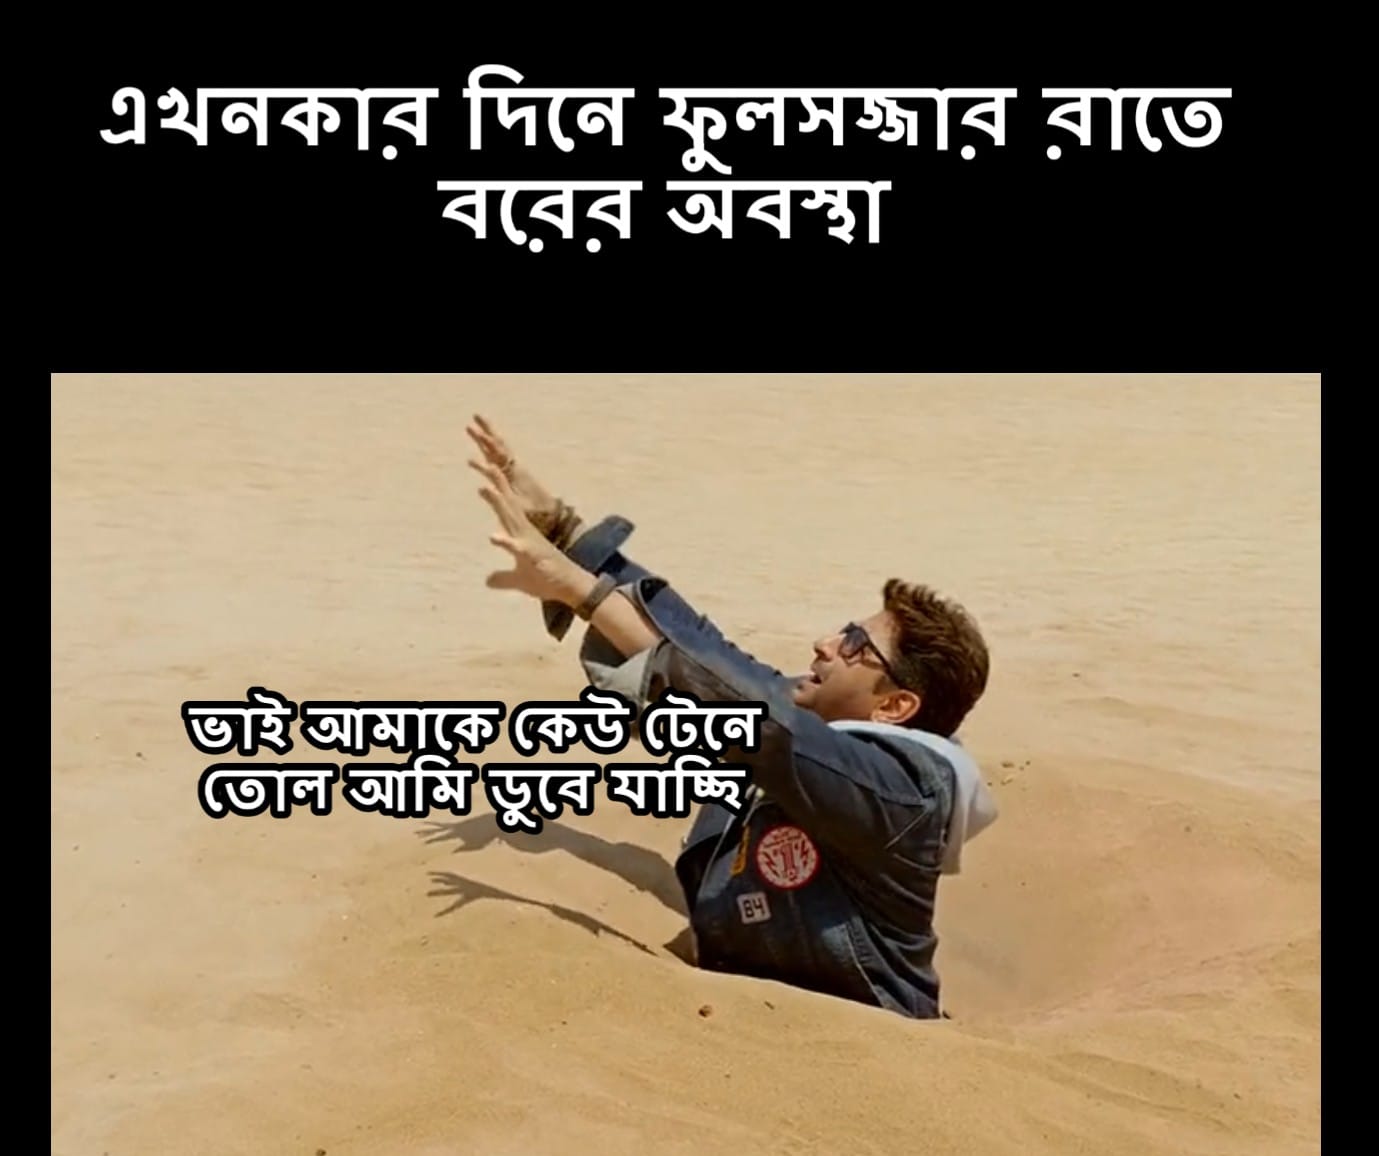
Caption: এখনকার দিনে ফুলসজ্জার রাতে বরের অবস্থা    ভাই আমাকে কেউ টেনে তোল আমি ডুবে যাচ্ছি
Label: hate